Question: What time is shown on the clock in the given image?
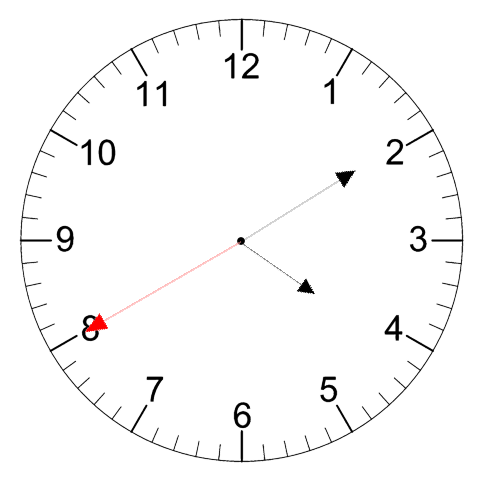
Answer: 04:09:40